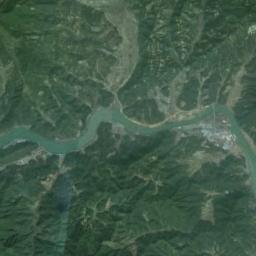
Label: river